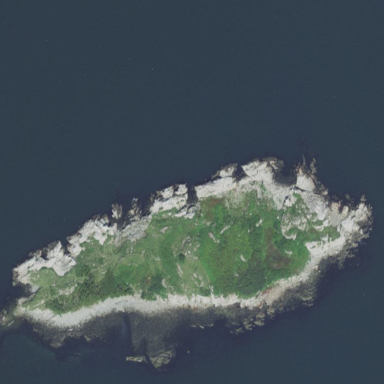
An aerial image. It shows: Islet along the coastline.